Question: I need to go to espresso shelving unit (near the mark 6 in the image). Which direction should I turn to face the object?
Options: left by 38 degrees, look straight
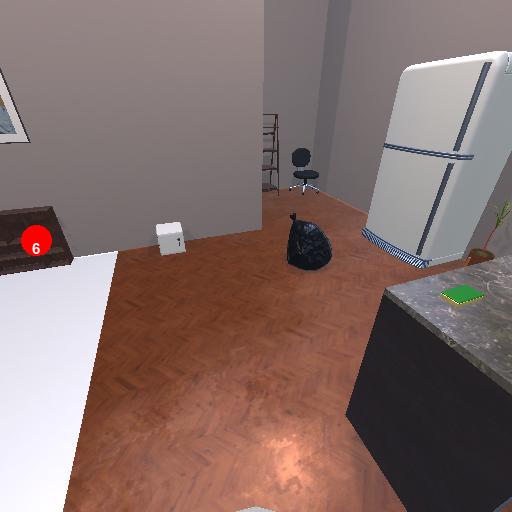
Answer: left by 38 degrees